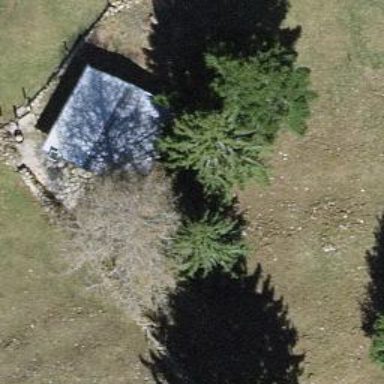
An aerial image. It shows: Evergreen needle-leaved tree in agricultural setting.